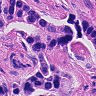
Metastatic tissue present: yes